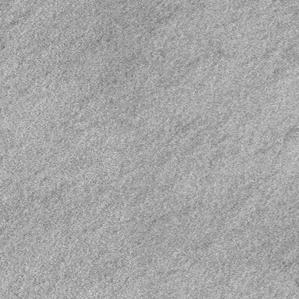
Label: frost